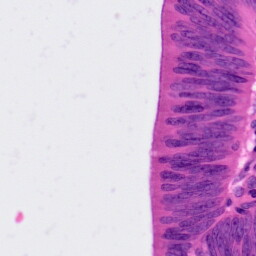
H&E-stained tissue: Colon